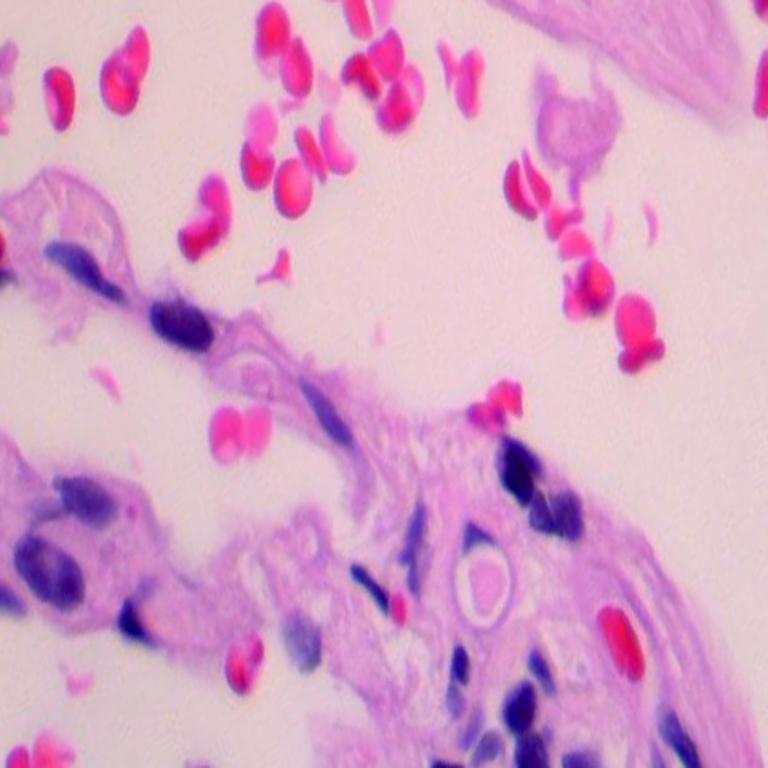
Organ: lung
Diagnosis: benign